Question: Primefaces Calender with inline mode shows in bugged way:

Code:
xHTML
'''
<p:tab title="Logs">
<p:panelGrid columns="2" cellpadding="2" styleClass="logsGrid">
<p:accordionPanel id="accordionLogs" styleClass="logsAccordion">
<p:tab title="Log1"></p:tab>
<p:tab title="Log2"></p:tab>
</p:accordionPanel>
<p:calendar value="#{dateBean.date}" mode="inline" styleClass="logsCalendar">
<p:ajax event="dateSelect" listener="#{dateBean.handleDateSelect}" update=":growlMain" />
</p:calendar>
</p:panelGrid>
</p:tab>
'''
class:
'''
package com.swql.sprint;
import java.text.SimpleDateFormat;
import java.util.Date;
import javax.faces.application.FacesMessage;
import javax.faces.bean.ManagedBean;
import javax.faces.context.FacesContext;
import org.primefaces.event.SelectEvent;
@ManagedBean
public class DateBean {
private Date date;
public Date getDate() {
return date;
}
public void setDate(Date date) {
this.date = date;
}
public void handleDateSelect(SelectEvent event) {
Date date = (Date) event.getObject();
FacesMessage msg = null;
SimpleDateFormat format = new SimpleDateFormat("d/M/yyyy");
msg = new FacesMessage(FacesMessage.SEVERITY_INFO, "Date Picked", format.format(date));
FacesContext.getCurrentInstance().addMessage(null, msg);
}
}
'''
How to fix this issue?
EURdit:
EURdit2:
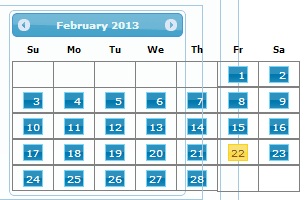
Answer: Workaround for now is to use the html gridPanels:
'''
<h:panelGrid columns="2" cellpadding="2" styleClass="logsGrid">
<p:calendar value="#{dateBean.date}" mode="inline" styleClass="logsCalendar">
<p:ajax event="dateSelect" listener="#{dateBean.handleDateSelect}" update=":growlMain" />
</p:calendar>
</h:panelGrid>
'''